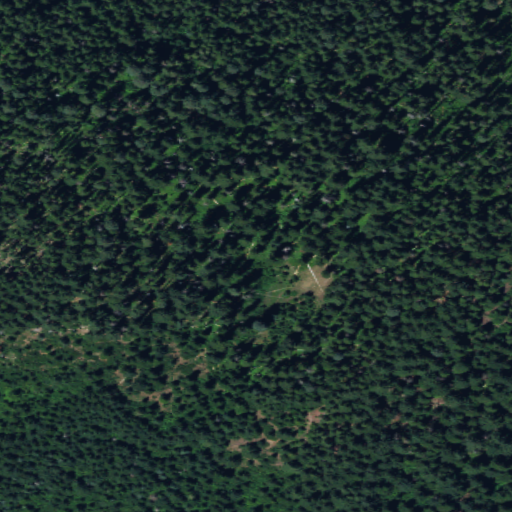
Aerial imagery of mountain in Washington named Guler Mountain containing only evergreen forest